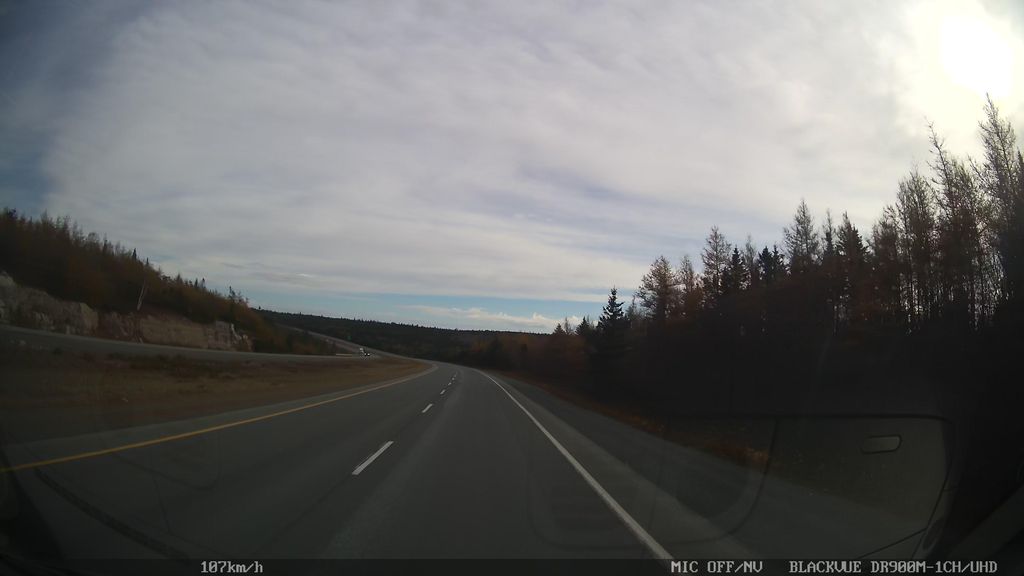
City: halifax